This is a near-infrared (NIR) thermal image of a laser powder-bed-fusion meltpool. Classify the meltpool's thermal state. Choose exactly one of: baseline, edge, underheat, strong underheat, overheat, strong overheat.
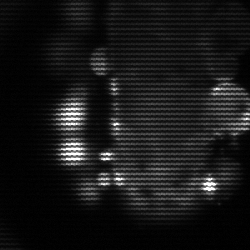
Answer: strong underheat